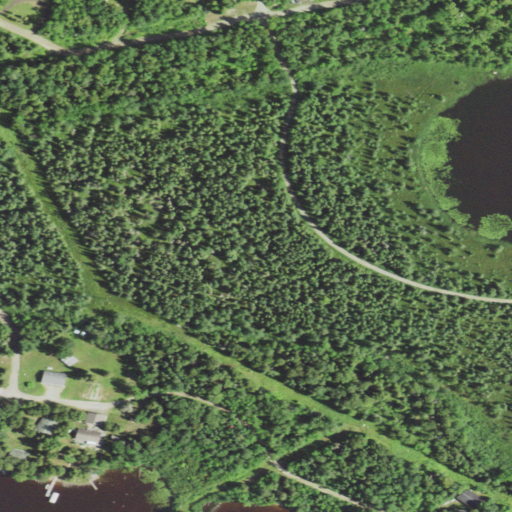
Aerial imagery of cape in Minnesota named Echo Point containing woody wetlands, open development, mixed forest, open water, evergreen forest, low intensity development, deciduous forest, shrub, and medium intensity development